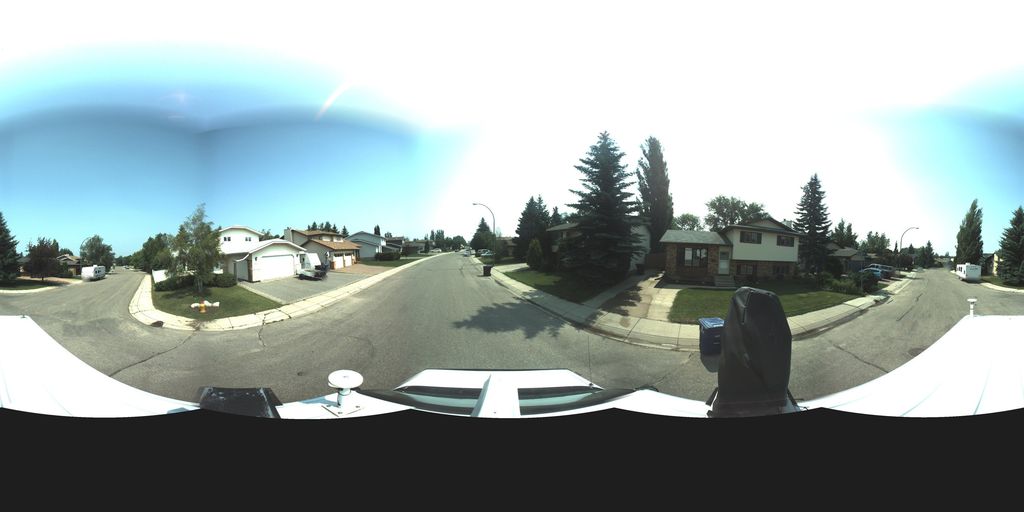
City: saskatoon